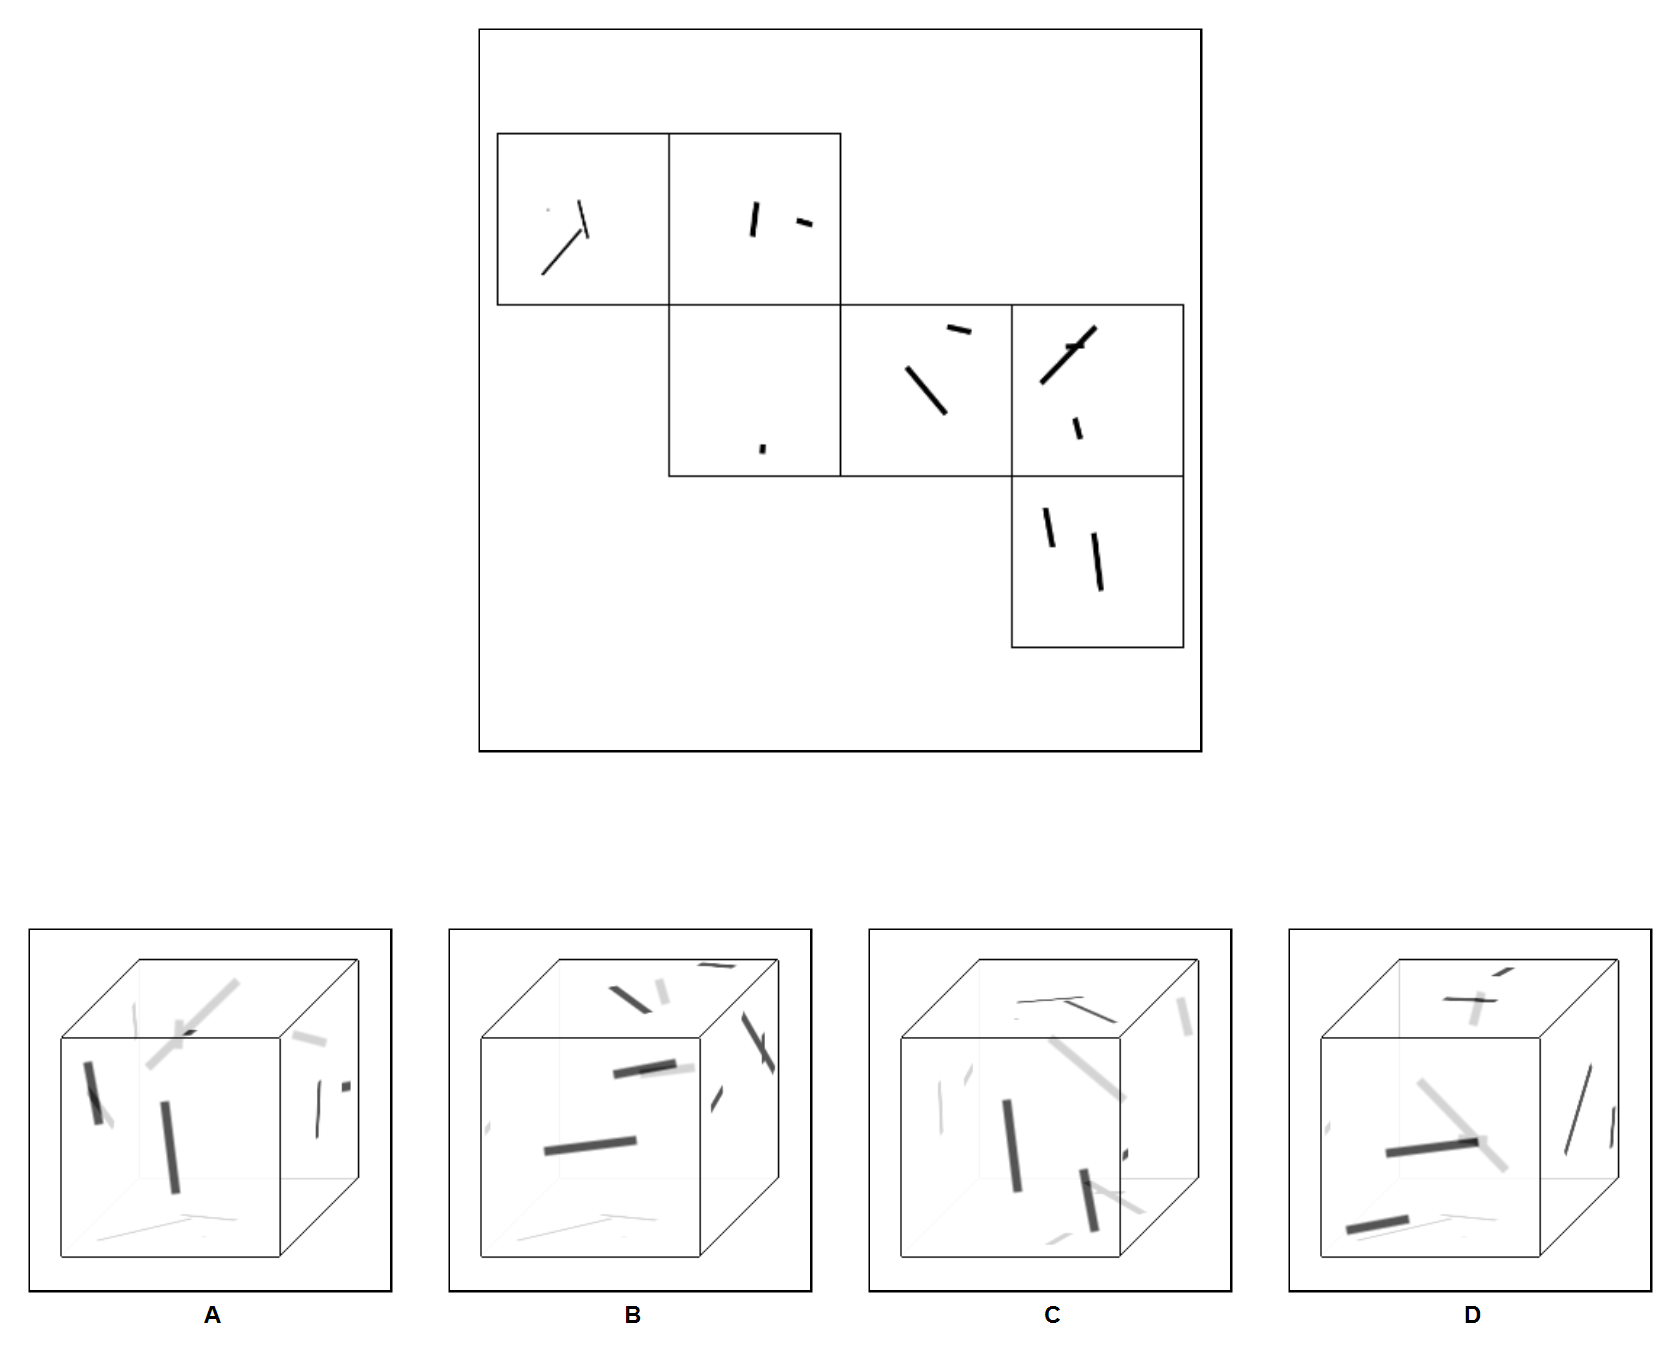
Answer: B